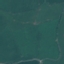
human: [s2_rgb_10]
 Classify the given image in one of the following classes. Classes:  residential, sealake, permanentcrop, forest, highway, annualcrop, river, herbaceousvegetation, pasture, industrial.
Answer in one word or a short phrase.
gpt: Pasture